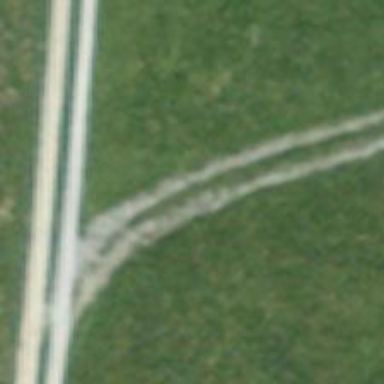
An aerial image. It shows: Track with grade3 tracktype.